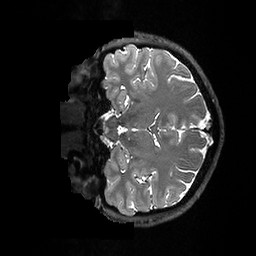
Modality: T2w
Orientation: coronal
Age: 37
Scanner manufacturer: ge
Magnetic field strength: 3 T
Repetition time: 3.202 s
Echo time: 0.0669 s